Question: I am filling 'GridView' from store procedure which returns this to me.

but problem is in last row, you can see that it returns me sum of column but what i want is sum of totals only i.e. encircled elements, and it grows on
'''
<asp:GridView ID="GridViewConductorTransactions" runat="server" Width="100%" AutoGenerateColumns="False"
ShowFooter="True" OnRowDataBound="GridViewConductorTransactions_RowDataBound" CssClass="table table-hover table-striped table-bordered">
<Columns>
<asp:TemplateField HeaderText="Conductor Name" HeaderStyle-CssClass="visible-desktop" ItemStyle-CssClass="visible-desktop">
<ItemTemplate>
<asp:Label ID="lblConductorName" runat="server" Text='<%# Eval("ConductorName") %>'></asp:Label>
</ItemTemplate>
<FooterTemplate>
<asp:Label ID="totals" runat="server" Text="Totals"></asp:Label>
</FooterTemplate>
</asp:TemplateField>
<asp:TemplateField HeaderText="Denominations" HeaderStyle-CssClass="visible-desktop" ItemStyle-CssClass="visible-desktop">
<ItemTemplate>
<asp:Label ID="lblDenomination" runat="server" Text='<%# Eval("Denomination") == DBNull.Value ? "Grand Total" : Eval("Denomination") %>'></asp:Label>
</ItemTemplate>
<%--<FooterTemplate>
<asp:Label runat="server" ID="lblTotalDenominations" Font-Bold="true"></asp:Label>
</FooterTemplate> --%>
</asp:TemplateField>
<asp:TemplateField HeaderText="Total Transactions" HeaderStyle-CssClass="visible-desktop" ItemStyle-CssClass="visible-desktop">
<ItemTemplate>
<asp:Label ID="lblTotalTransactions" runat="server" Text='<%# Bind("totaltransactions") %>'></asp:Label>
</ItemTemplate>
<FooterTemplate>
<asp:Label runat="server" ID="lblTotalTransactionsSum" Font-Bold="true"></asp:Label>
</FooterTemplate>
</asp:TemplateField>
<asp:TemplateField HeaderText="Total Amount" HeaderStyle-CssClass="visible-desktop" ItemStyle-CssClass="visible-desktop">
<ItemTemplate>
<asp:Label ID="lblTotalAmount" runat="server" Text='<%# Bind("totalamount") %>'></asp:Label>
</ItemTemplate>
<FooterTemplate>
<asp:Label runat="server" ID="lblTotalAmountSum" Font-Bold="true"></asp:Label>
</FooterTemplate>
</asp:TemplateField>
</Columns>
</asp:GridView>
protected void GridViewConductorTransactions_RowDataBound(object sender, GridViewRowEventArgs e)
{
if (e.Row.RowType == DataControlRowType.DataRow)
{
string lblTotalTransactions = ((Label)e.Row.FindControl("lblTotalTransactions")).Text;
TotalTransactionsSum = TotalTransactionsSum + float.Parse(lblTotalTransactions);
string lblTotalAmount = ((Label)e.Row.FindControl("lblTotalAmount")).Text;
TotalAmountSum = TotalAmountSum + float.Parse(lblTotalAmount);
}
if (e.Row.RowType == DataControlRowType.Footer)
{
Label lb5 = (Label)(e.Row.FindControl("lblTotalTransactionsSum"));
lb5.Text = TotalTransactionsSum.ToString("n2");
Label lb7 = (Label)(e.Row.FindControl("lblTotalAmountSum"));
lb7.Text = TotalAmountSum.ToString("n2");
}
}
'''
SP:
'''
SELECT N,
case when N = 1 then ConductorName else NULL end ConductorName,
Denomination,
totaltransactions,
totalamount
FROM (
SELECT ROW_NUMBER() OVER (PARTITION BY c.name order by c.name) 'N',
CASE WHEN isnull(CAST(T.amount AS varchar(30)), c.name + ' total') LIKE '%total%'
THEN NULL
ELSE c.name
END AS ConductorName,
ISNULL(CAST(T.Amount AS varchar(30)), c.Name + ' total') AS Denomination,
COUNT(*) AS totaltransactions,
SUM(T.Amount) AS totalamount
FROM dbo.Tickets AS T INNER JOIN
Transport.Conductors AS c ON c.ConductorID = T.Conductor_ID
WHERE CONVERT(DATE,ServerDateTime) BETWEEN @FromDate and @ToDate
GROUP BY c.Name, T.Amount WITH ROLLUP
'''
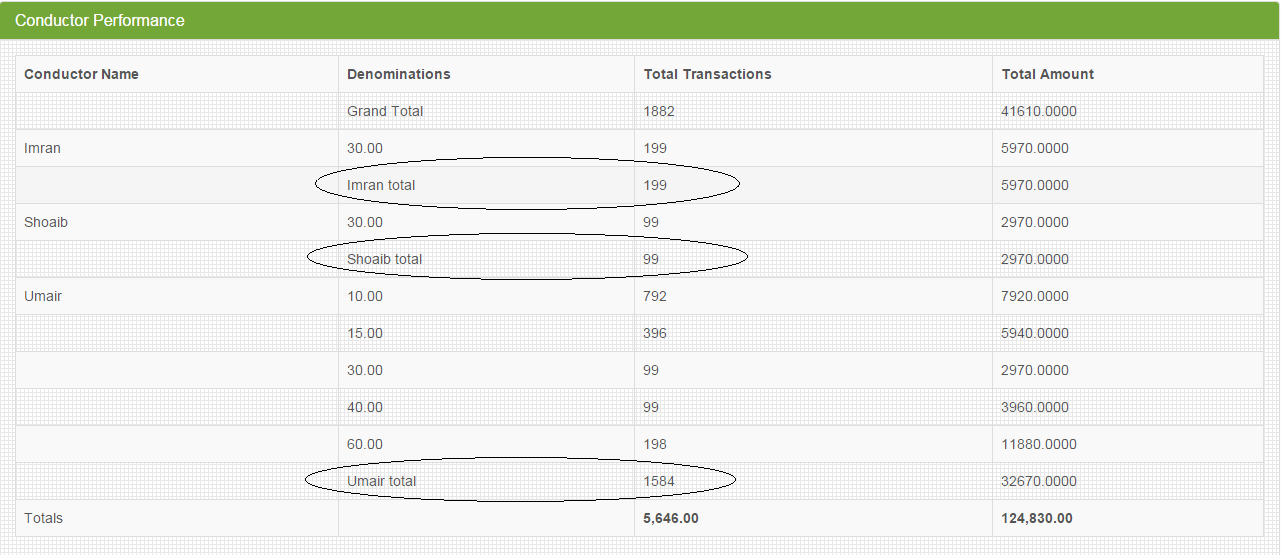
Answer: I would adjust the data in the Query itself. But you haven't provided any details on your data. So Other way is use the'GridViewConductorTransactions_RowDataBound' method to get what you want. You can check the if row contains the 'total' in 'txt' then only add the sum to the variable as,
'''
if (e.Row.RowType == DataControlRowType.DataRow)
{
string denominationText = ((Label)e.Row.FindControl("lblDenomination")).Text;
if(denominationText.Contains("total"))
{
string lblTotalAmount = ((Label)e.Row.FindControl("lblTotalAmount")).Text;
TotalAmountSum = TotalAmountSum + float.Parse(lblTotalAmount);
string lblTotalTransactions = ((Label)e.Row.FindControl("lblTotalTransactions")).Text;
TotalTransactionsSum = TotalTransactionsSum + float.Parse(lblTotalTransactions);
}
}
'''